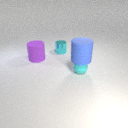
large purple rubber cylinder to the left of small cyan rubber sphere